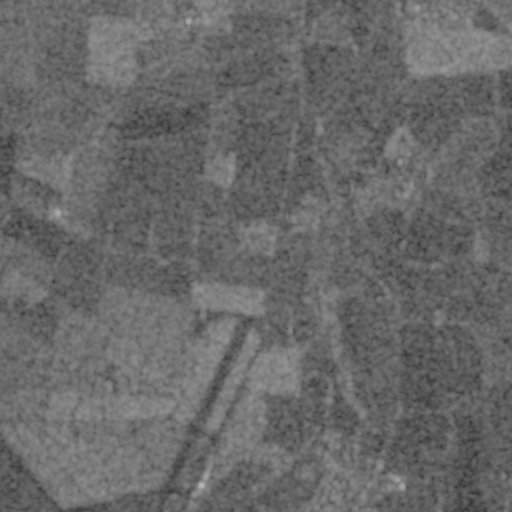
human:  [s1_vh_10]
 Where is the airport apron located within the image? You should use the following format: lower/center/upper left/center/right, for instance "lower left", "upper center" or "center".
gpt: The airport apron is located in the lower left of the image.
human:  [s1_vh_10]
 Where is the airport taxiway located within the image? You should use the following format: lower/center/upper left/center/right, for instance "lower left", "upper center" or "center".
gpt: The airport taxiway is located in the lower left of the image.
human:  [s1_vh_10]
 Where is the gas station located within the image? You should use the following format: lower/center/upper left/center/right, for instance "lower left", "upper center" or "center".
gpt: The gas station is located in the upper right of the image.
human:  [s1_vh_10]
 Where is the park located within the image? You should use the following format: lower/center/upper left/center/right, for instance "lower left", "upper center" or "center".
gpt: The park is located in the right of the image.
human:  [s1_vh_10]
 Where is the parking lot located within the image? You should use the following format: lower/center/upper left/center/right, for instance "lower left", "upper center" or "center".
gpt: The parking lot is located in the upper right of the image.
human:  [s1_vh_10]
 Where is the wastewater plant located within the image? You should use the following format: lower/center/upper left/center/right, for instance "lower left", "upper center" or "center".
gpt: The wastewater plant is located in the lower center of the image.
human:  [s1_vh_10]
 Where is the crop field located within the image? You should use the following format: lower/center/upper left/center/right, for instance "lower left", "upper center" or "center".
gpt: There is no crop field in the image.

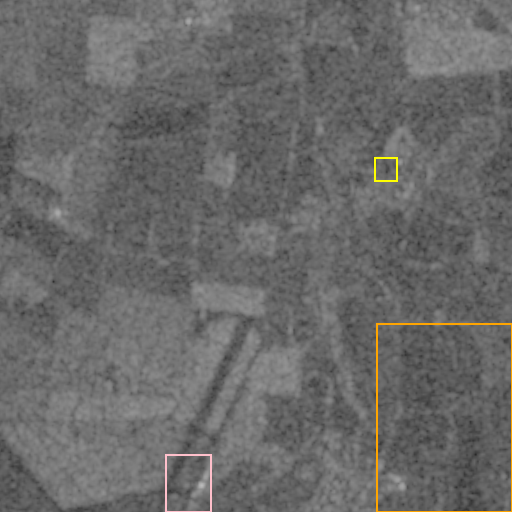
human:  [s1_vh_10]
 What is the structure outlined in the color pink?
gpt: The structure outlined in pink is an airport apron.
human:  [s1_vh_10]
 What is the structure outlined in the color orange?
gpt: The structure outlined in orange is a crop field.
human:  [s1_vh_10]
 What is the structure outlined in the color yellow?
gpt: The structure outlined in yellow is a park.
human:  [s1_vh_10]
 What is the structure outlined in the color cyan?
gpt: There is no cyan outline.